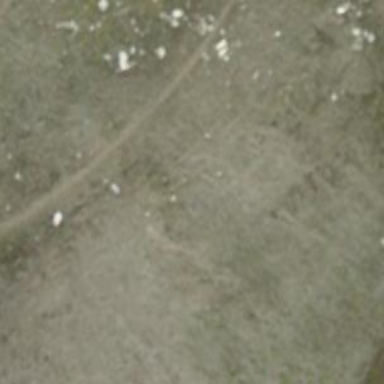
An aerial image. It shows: Path.